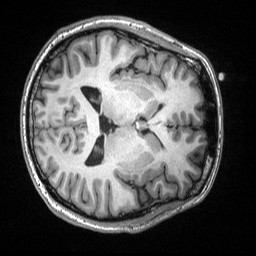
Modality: T1w
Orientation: axial
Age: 28
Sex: male